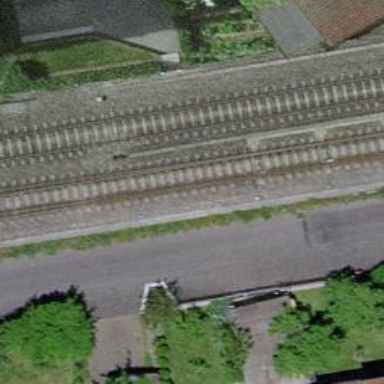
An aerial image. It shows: Railway track with contact lines for electrification.